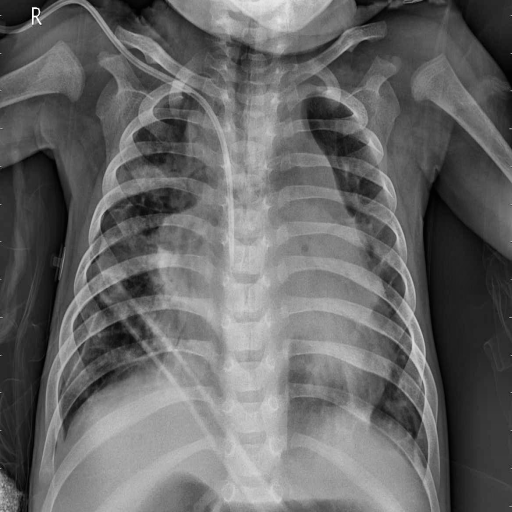
Finding: PNEUMONIA